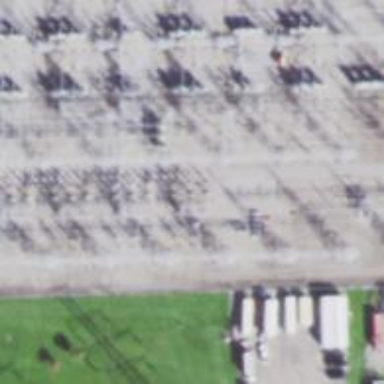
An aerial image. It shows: Switch for power supply.